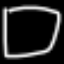
Label: square